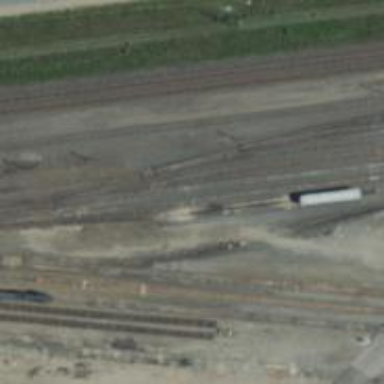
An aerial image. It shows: Railway yard.